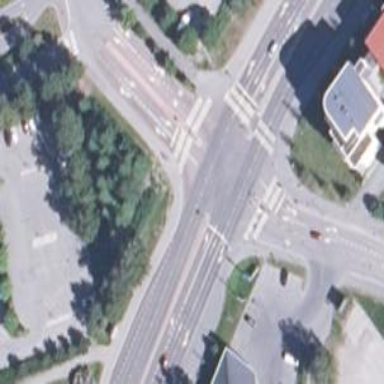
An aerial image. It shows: Road with "give way" sign.